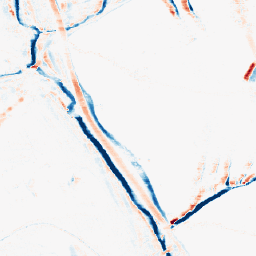
Category: morphological
Decomposition family: morphological_rect
Decomposition parameters: operation: average
width: 10
height: 3
Upsampling method: nearest
Upsampling parameters: scale: 2
Upsampling scale: 2